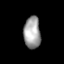
Tissue: lung
Cell type: Endothelial cells
Senescence score: 0.5647
Nuclear area (px): 523
Mean DAPI intensity: 161.765